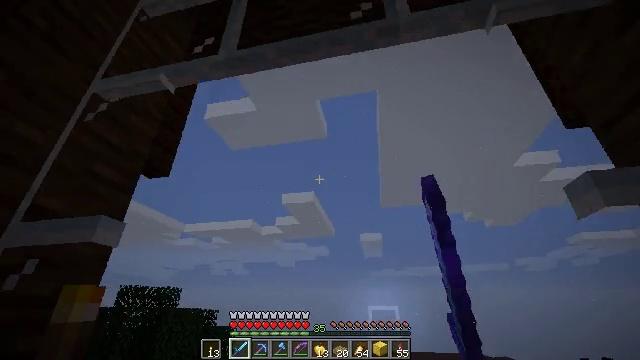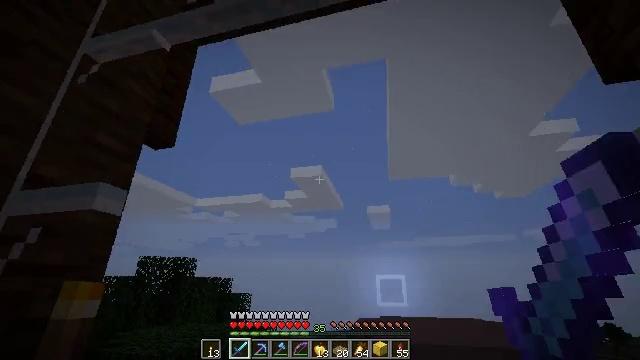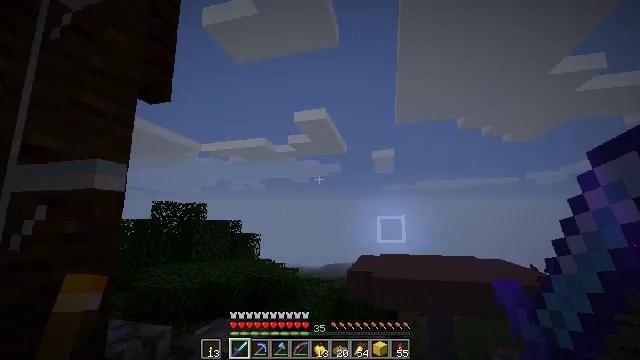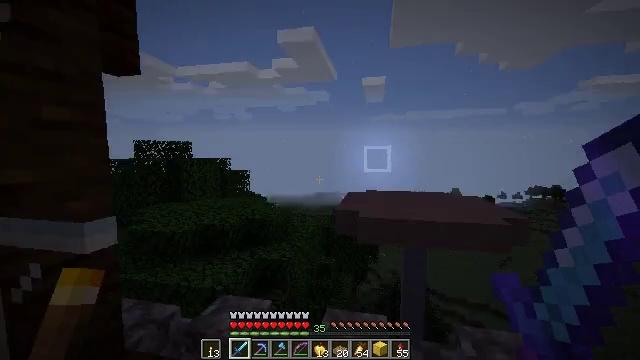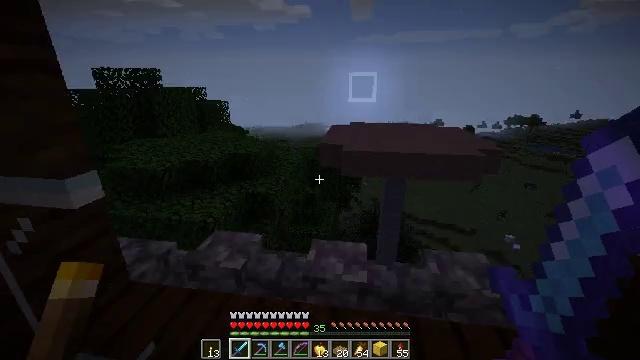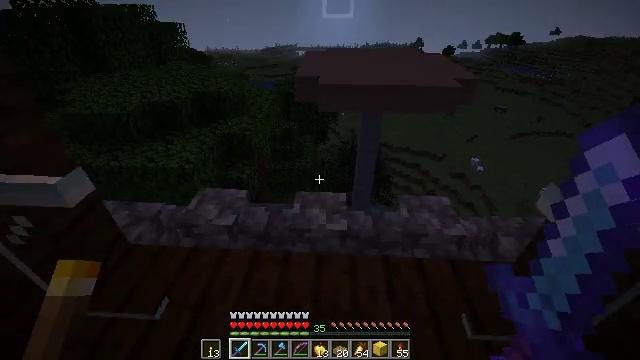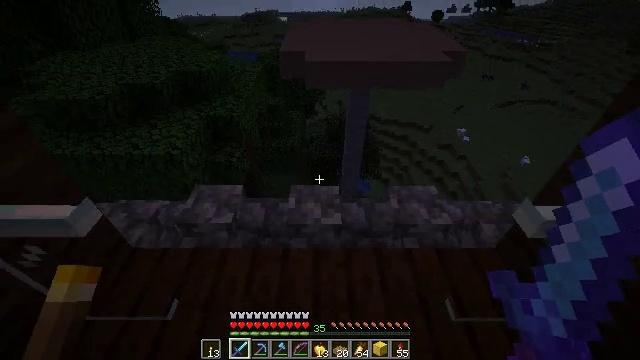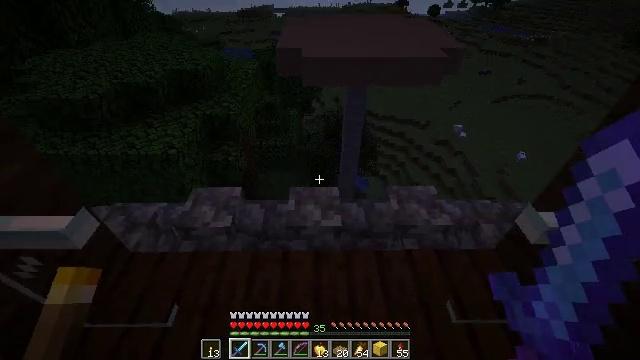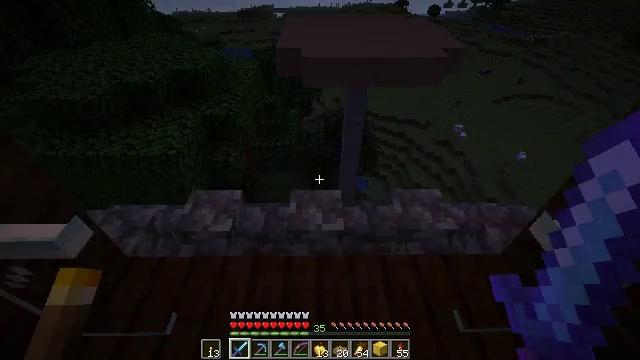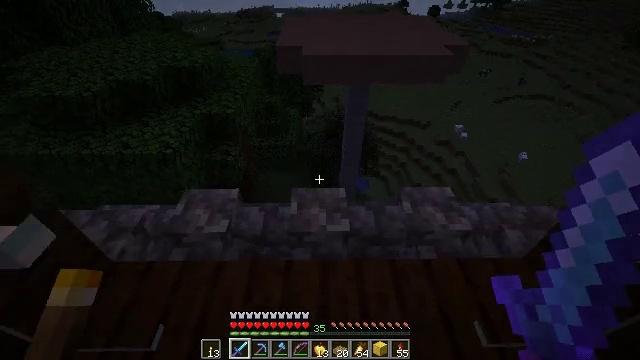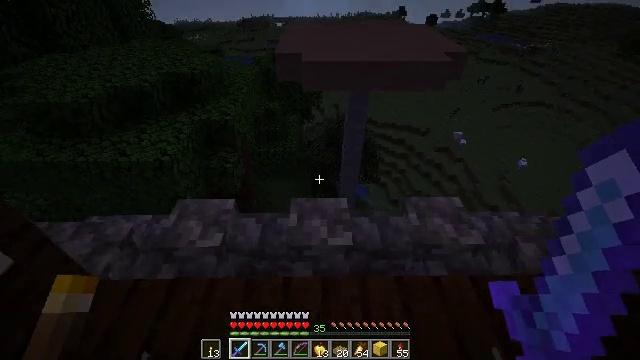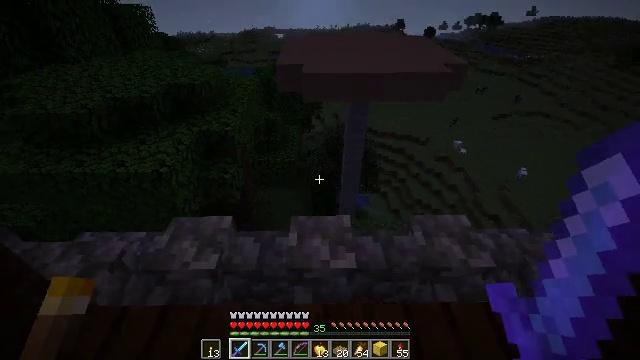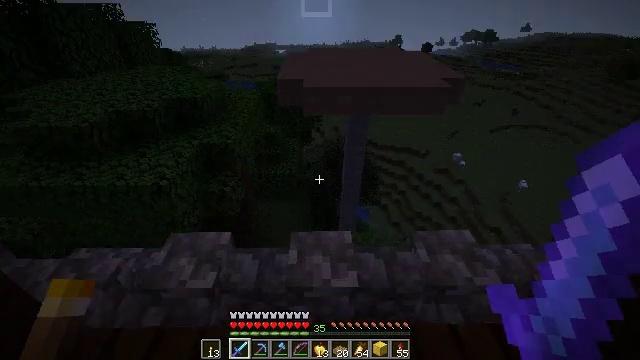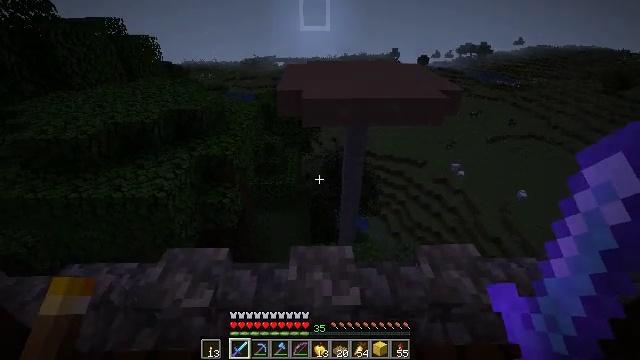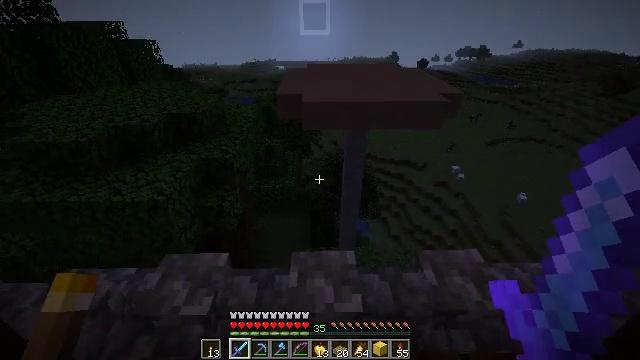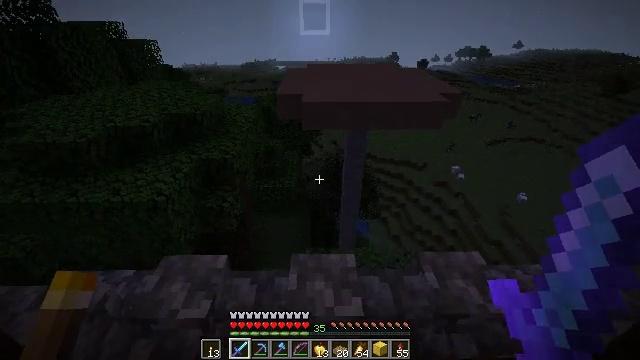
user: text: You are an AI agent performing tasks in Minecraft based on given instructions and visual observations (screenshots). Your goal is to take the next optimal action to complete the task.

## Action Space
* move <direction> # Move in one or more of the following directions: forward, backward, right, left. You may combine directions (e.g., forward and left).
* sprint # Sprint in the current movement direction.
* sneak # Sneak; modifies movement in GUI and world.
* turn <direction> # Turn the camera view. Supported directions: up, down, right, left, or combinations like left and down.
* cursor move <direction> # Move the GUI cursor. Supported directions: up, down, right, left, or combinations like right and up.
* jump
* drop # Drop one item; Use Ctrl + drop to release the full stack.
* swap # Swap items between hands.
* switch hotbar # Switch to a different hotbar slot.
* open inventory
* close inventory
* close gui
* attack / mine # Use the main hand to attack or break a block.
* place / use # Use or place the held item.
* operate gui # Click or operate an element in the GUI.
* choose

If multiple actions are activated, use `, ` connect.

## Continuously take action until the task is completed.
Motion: motion action
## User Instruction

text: Destroy the glass pane to clear a path.
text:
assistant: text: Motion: move forward, turn left and down, attack / mine
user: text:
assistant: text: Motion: move forward, turn down, attack / mine, jump
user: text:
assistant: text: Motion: move forward, turn right and down, jump
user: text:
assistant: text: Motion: move forward, turn right and down, jump
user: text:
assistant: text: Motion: move forward, turn right and down, jump
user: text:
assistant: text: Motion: move forward, turn right and down, jump
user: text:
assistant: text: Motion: move forward
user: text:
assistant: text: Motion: move forward
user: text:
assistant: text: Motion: move forward
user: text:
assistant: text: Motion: move forward, turn up
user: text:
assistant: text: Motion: turn up
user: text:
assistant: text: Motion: turn up
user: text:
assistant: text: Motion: turn up
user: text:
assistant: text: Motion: no_op
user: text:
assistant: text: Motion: move forward
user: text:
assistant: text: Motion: move forward, turn up
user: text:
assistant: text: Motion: move forward, turn left and up
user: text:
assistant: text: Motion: move forward, turn left and up
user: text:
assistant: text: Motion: move forward
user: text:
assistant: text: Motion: move forward
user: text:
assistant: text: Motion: move forward
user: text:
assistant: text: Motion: move forward, turn left and down
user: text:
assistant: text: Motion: move forward, turn left and down
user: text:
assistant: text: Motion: turn left and up
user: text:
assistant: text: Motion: turn left and up
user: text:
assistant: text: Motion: no_op
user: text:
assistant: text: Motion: move forward
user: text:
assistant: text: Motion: move forward, jump
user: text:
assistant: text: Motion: move forward, turn right, jump
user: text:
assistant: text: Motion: move forward, turn right, jump